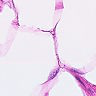
Metastatic tissue present: no